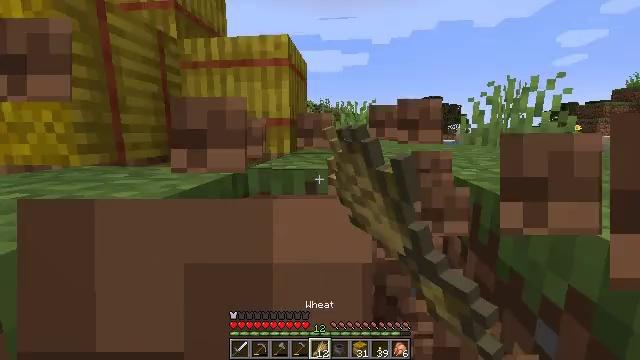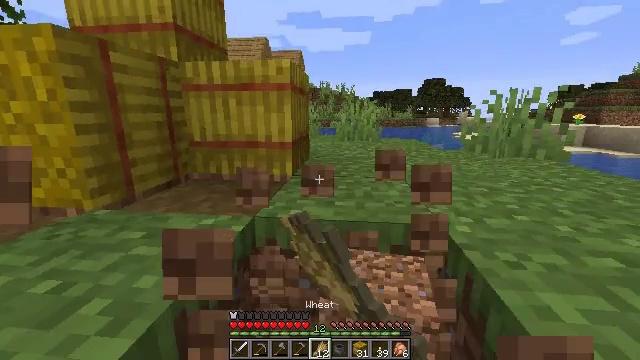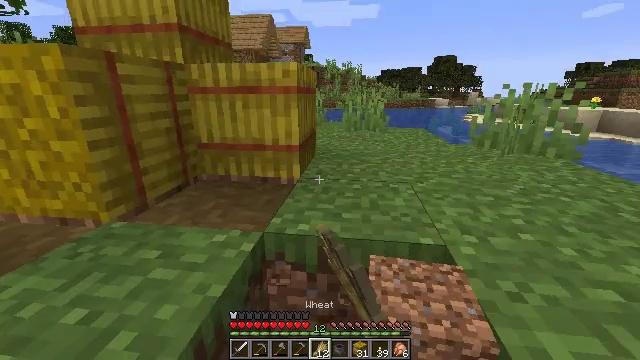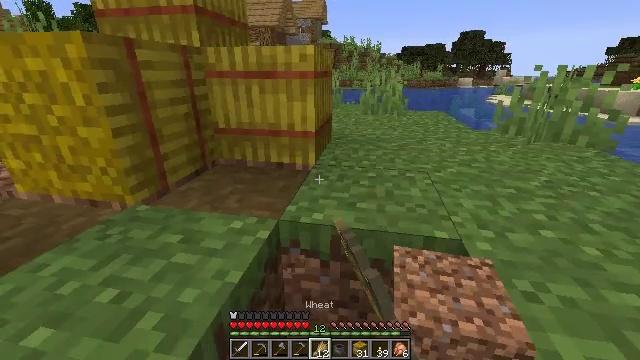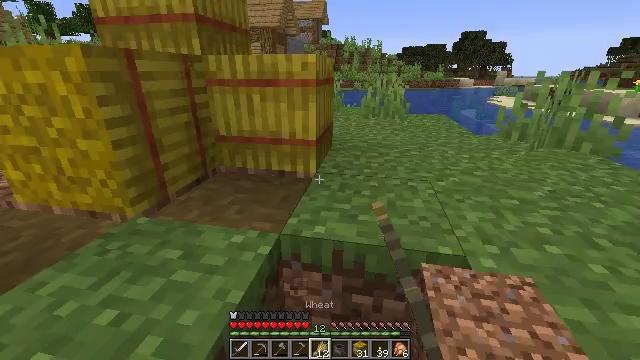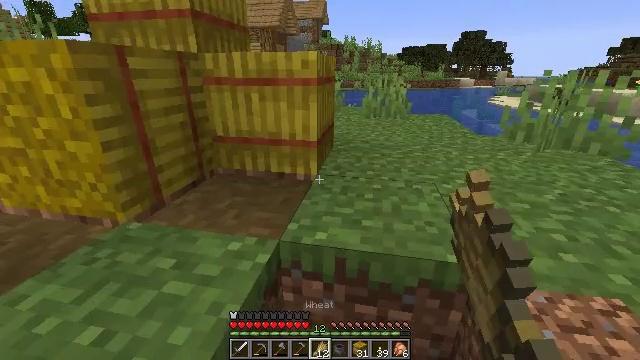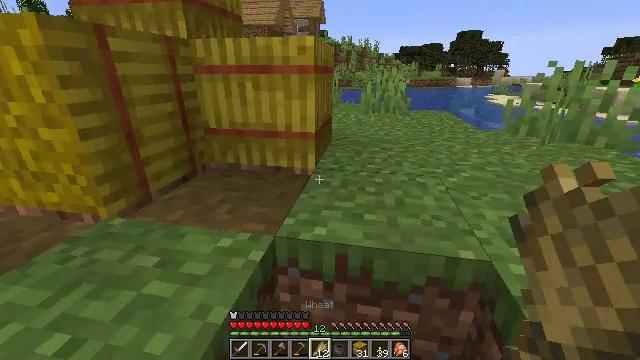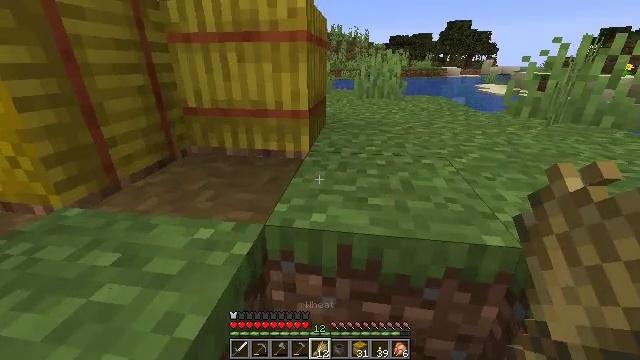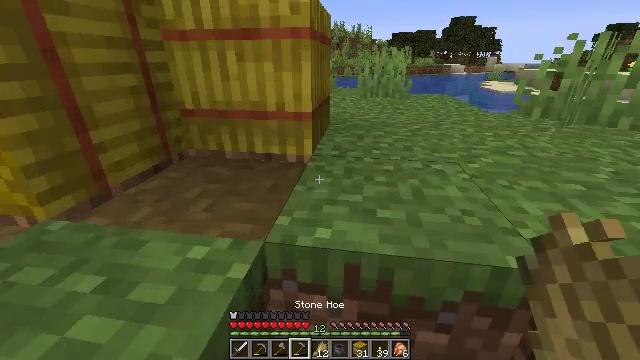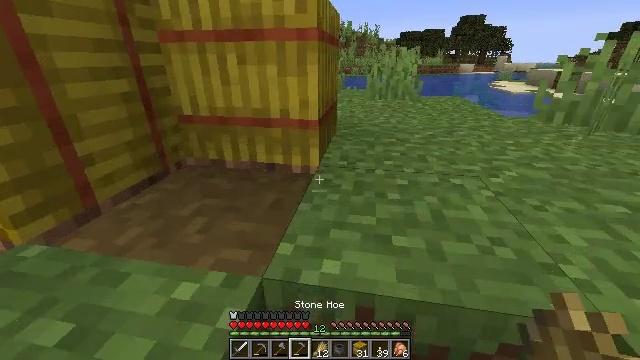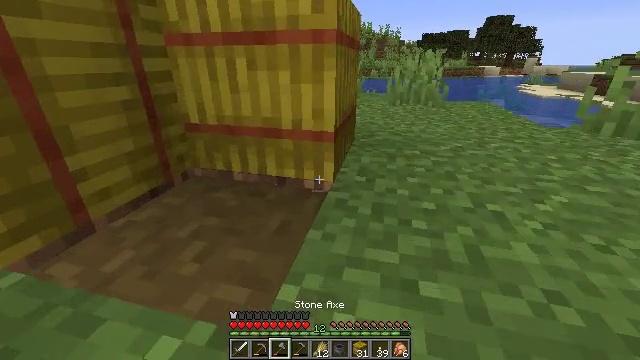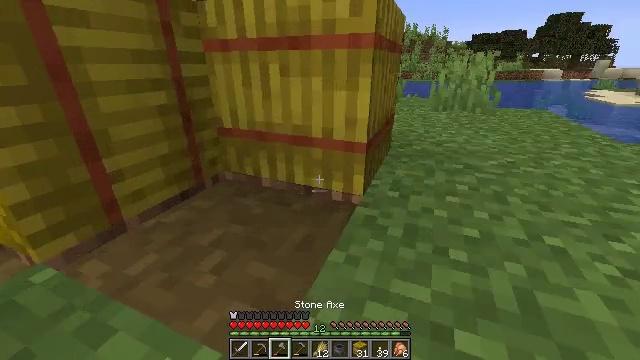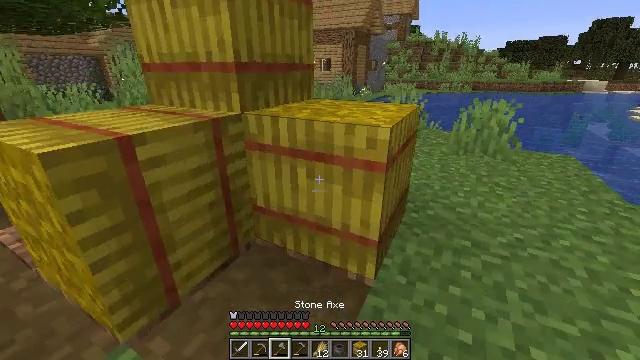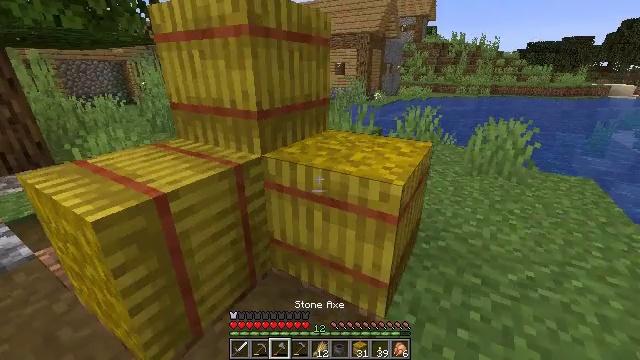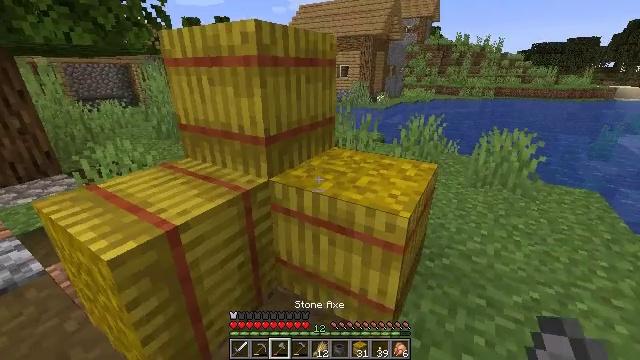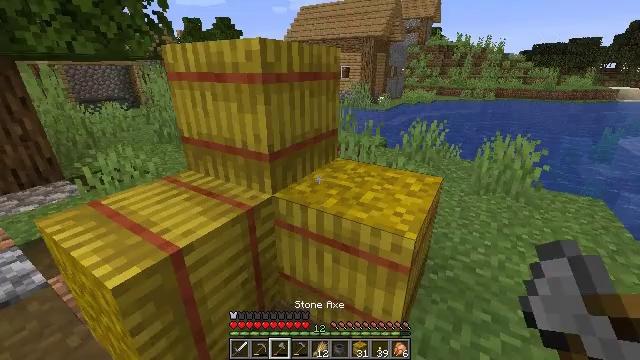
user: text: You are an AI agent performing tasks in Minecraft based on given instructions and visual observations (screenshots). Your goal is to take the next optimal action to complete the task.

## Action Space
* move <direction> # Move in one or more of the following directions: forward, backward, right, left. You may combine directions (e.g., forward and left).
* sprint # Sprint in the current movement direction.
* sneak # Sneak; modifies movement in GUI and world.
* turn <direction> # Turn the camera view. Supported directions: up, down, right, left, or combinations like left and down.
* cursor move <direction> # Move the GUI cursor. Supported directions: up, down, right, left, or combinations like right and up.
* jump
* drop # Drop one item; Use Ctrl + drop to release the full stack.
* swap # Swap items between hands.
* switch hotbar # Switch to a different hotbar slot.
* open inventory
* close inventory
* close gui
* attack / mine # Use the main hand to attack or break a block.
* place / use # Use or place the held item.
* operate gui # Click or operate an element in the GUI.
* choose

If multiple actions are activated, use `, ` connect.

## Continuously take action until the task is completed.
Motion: motion action
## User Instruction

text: Attack the hay block to get hay.
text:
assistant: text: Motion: move forward, turn down, jump
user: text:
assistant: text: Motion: move forward, turn left and down, jump
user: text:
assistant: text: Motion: move forward, turn left and down, jump
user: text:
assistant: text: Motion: move forward
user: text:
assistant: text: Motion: move forward
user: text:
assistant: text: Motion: move forward
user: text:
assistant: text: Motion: move forward, turn right and down
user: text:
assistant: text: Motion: move forward
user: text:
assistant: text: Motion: move forward, turn left
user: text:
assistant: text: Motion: move forward, turn left
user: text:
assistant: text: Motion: move forward, turn left, jump
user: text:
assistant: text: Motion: move forward, turn left, jump
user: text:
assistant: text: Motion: move forward, turn left, jump
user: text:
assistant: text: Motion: move forward, jump
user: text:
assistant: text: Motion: move forward
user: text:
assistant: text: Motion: no_op
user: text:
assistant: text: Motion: no_op
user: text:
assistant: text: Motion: no_op
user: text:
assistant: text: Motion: no_op
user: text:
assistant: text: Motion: no_op
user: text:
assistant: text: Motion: no_op
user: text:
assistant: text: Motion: turn right
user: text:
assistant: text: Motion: turn right
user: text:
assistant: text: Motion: turn right and down, switch to hotbar 3
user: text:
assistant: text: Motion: turn right and down, switch to hotbar 3
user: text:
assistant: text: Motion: turn right, switch to hotbar 3
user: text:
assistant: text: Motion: attack / mine
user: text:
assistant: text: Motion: attack / mine
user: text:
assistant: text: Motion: attack / mine
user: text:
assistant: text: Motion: attack / mine